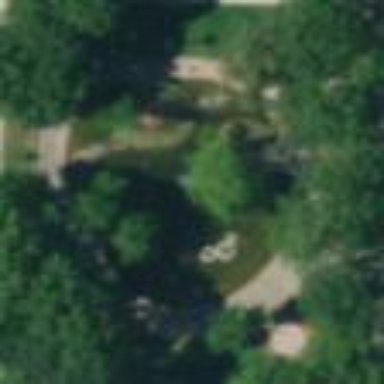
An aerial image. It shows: Lovely park for leisure and relaxation.